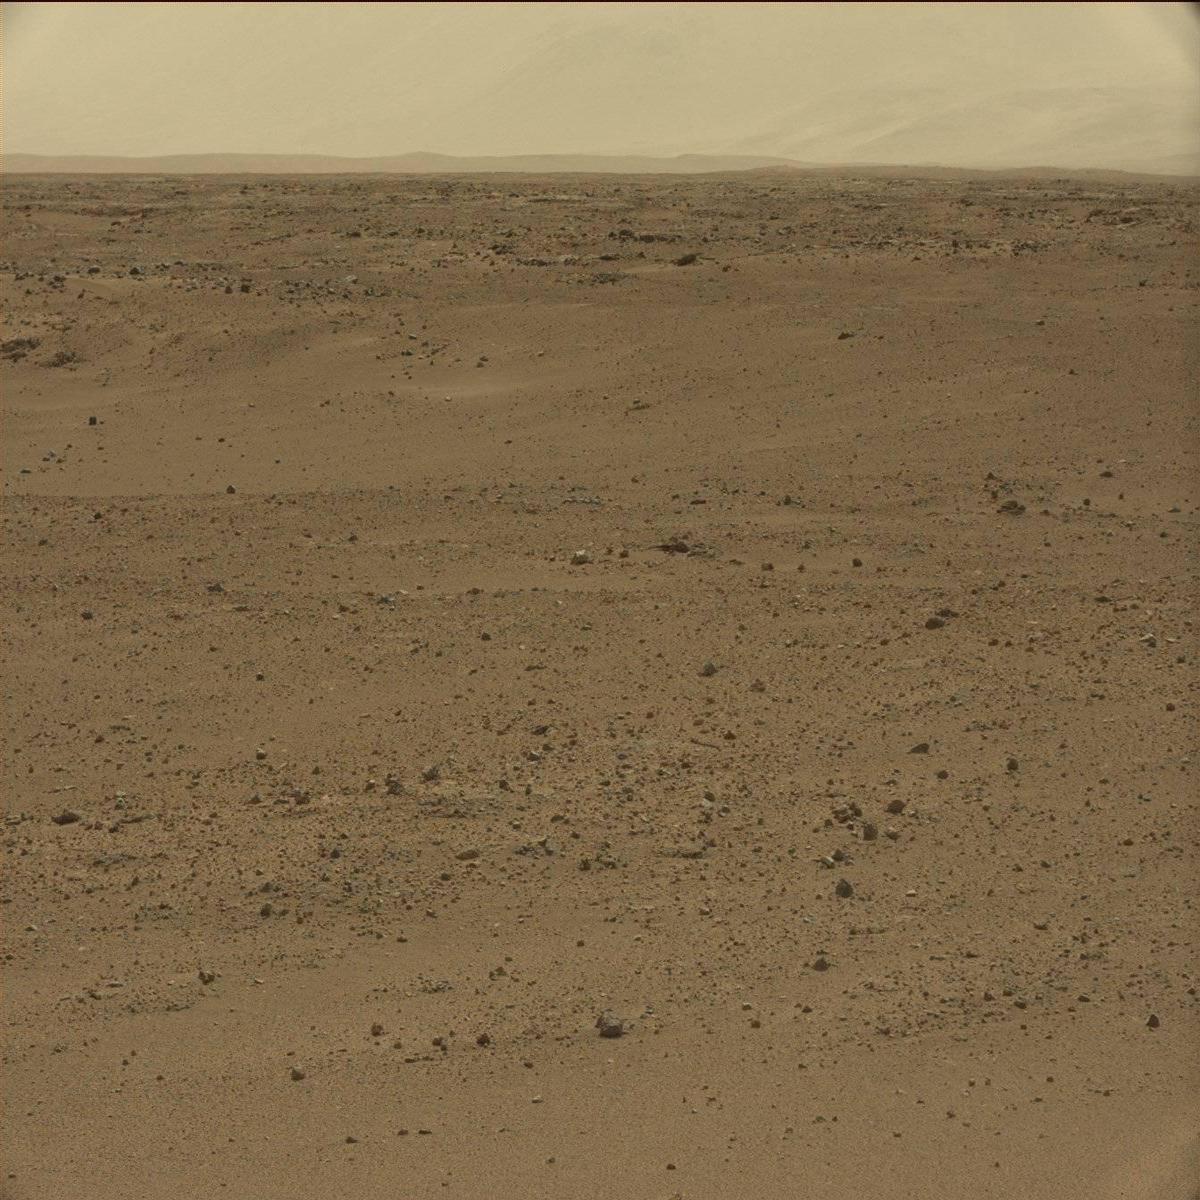
Terrain classes present: Bedrock, Ridge, Rock, Sand / Soil